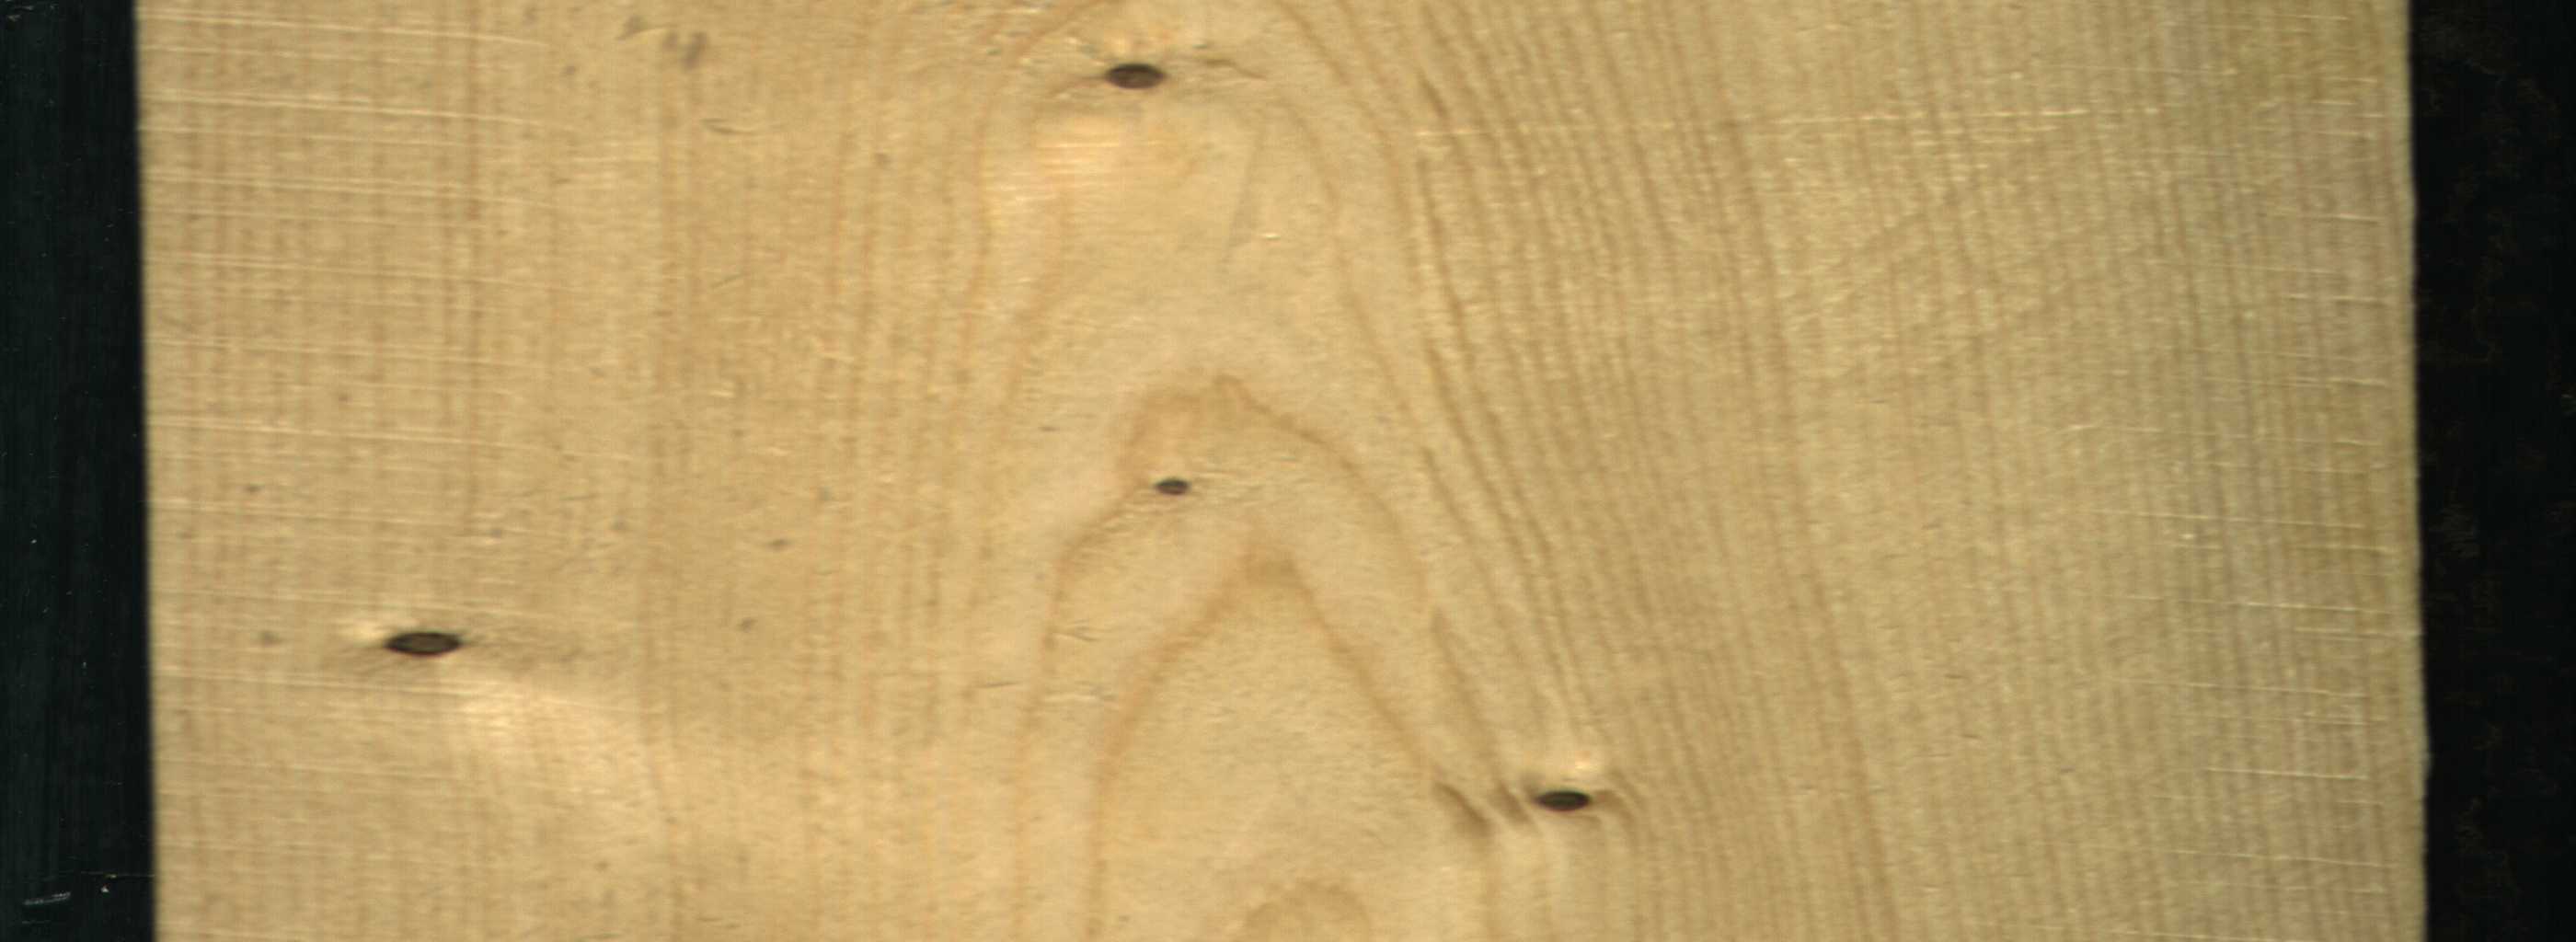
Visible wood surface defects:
Dead_Knot
Dead_Knot
Dead_Knot
Live_Knot